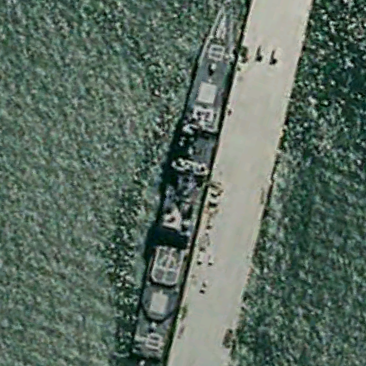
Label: cruiser